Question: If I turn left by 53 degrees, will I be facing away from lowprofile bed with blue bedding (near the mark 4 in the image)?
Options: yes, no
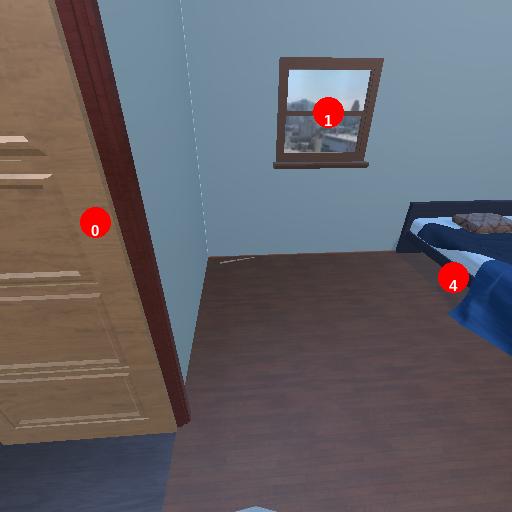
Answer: yes